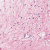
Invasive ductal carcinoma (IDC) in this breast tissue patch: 0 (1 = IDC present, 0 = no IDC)